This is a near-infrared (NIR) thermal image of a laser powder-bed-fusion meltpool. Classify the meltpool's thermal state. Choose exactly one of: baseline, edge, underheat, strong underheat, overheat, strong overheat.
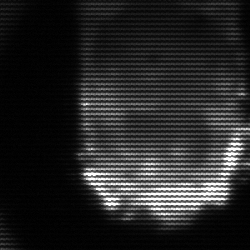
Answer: baseline